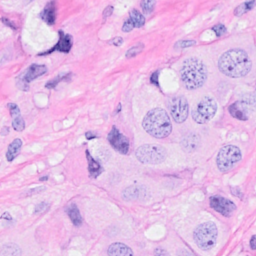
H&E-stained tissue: Breast